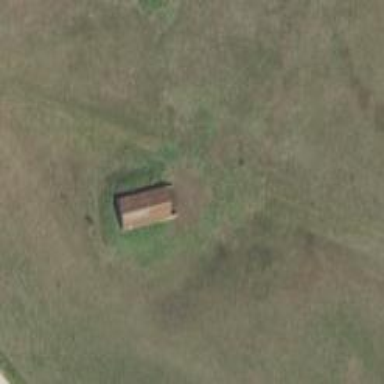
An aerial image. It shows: Military bunker.